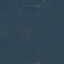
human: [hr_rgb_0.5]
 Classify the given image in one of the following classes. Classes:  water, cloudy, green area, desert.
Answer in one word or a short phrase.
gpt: green area